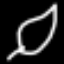
Label: leaf